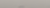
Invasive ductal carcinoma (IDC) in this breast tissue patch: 0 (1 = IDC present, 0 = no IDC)